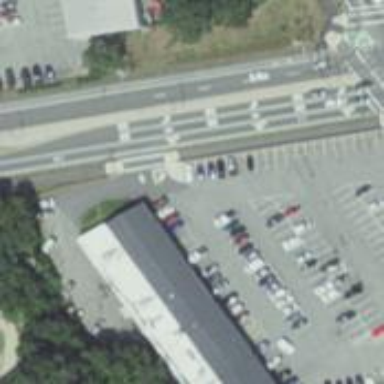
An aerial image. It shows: Parking space.